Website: walmart
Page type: account-selection
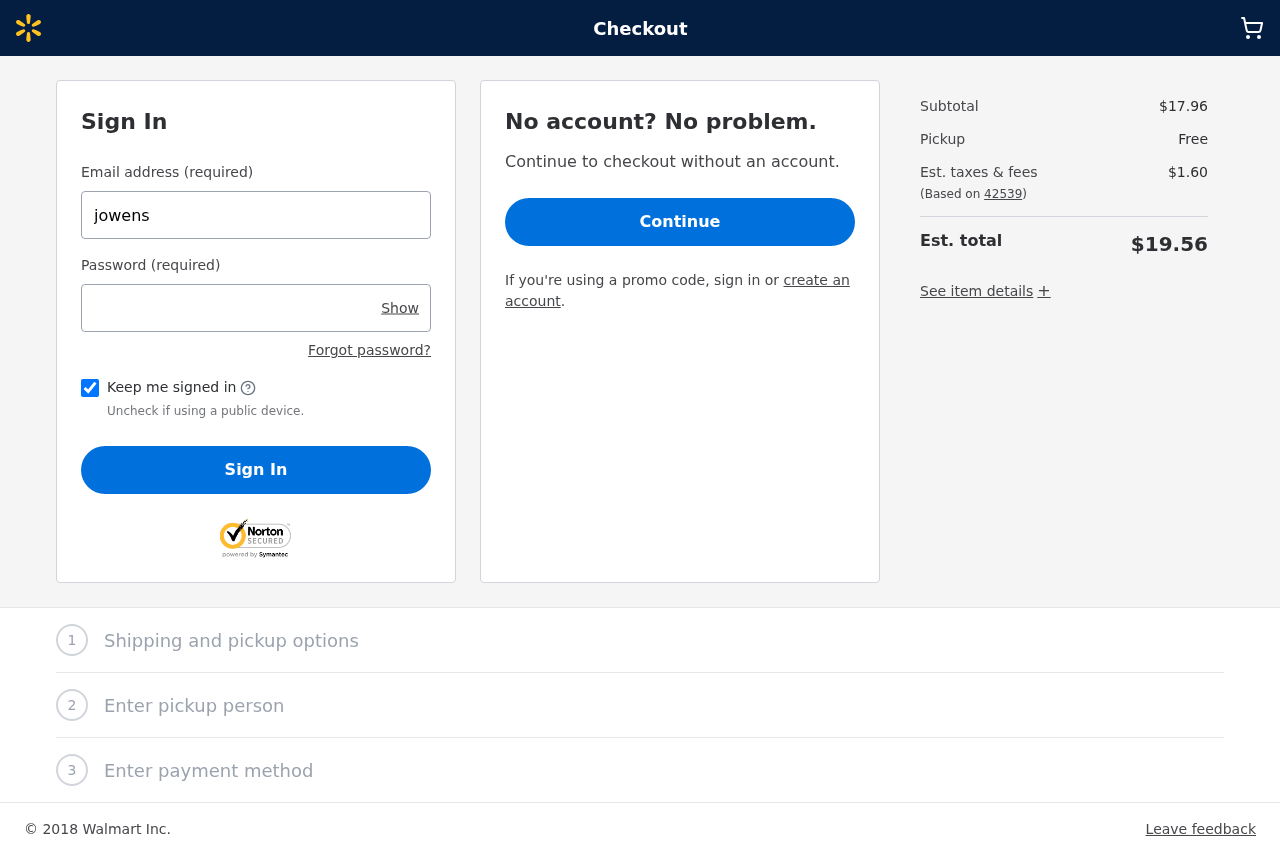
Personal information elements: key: PII_LOGIN_USERNAME
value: jowens147
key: PII_POSTCODE
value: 42539
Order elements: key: ORDER_SUBTOTAL
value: $17.96
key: ORDER_TAX
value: $1.60
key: ORDER_TOTAL
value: $19.56